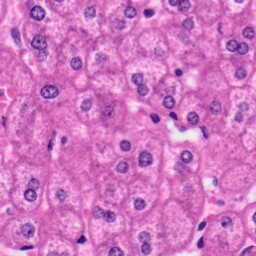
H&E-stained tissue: Liver